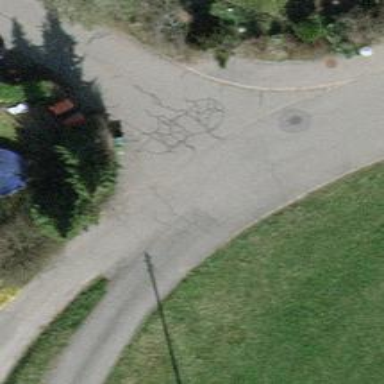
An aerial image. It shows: Residential road with paved surface of grade1 tracktype.